Question: Hi I want to bind button with text with seekbar thumb. so that if I move the seekbar thumb the button with dynamic text move along with that.

Please suggest how to do that.
Thanks in advance.
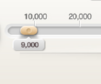
Answer: Try Something like below:
'''
protected void onCreate(Bundle savedInstanceState) {
super.onCreate(savedInstanceState);
setContentView(R.layout.activity_seekbar_test);
seek = (SeekBar) findViewById(R.id.seekBar1);
text = (TextView) findViewById(R.id.textView1);
seek.setOnSeekBarChangeListener(new OnSeekBarChangeListener() {
@Override
public void onStopTrackingTouch(SeekBar seekBar) {
}
@Override
public void onStartTrackingTouch(SeekBar seekBar) {
}
@Override
public void onProgressChanged(SeekBar seekBar, int progress,boolean fromUser) {
setTxt(progress);
}
});
}
private void setTxt(int prg)
{
text.setX((float)prg);
}
'''